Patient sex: F
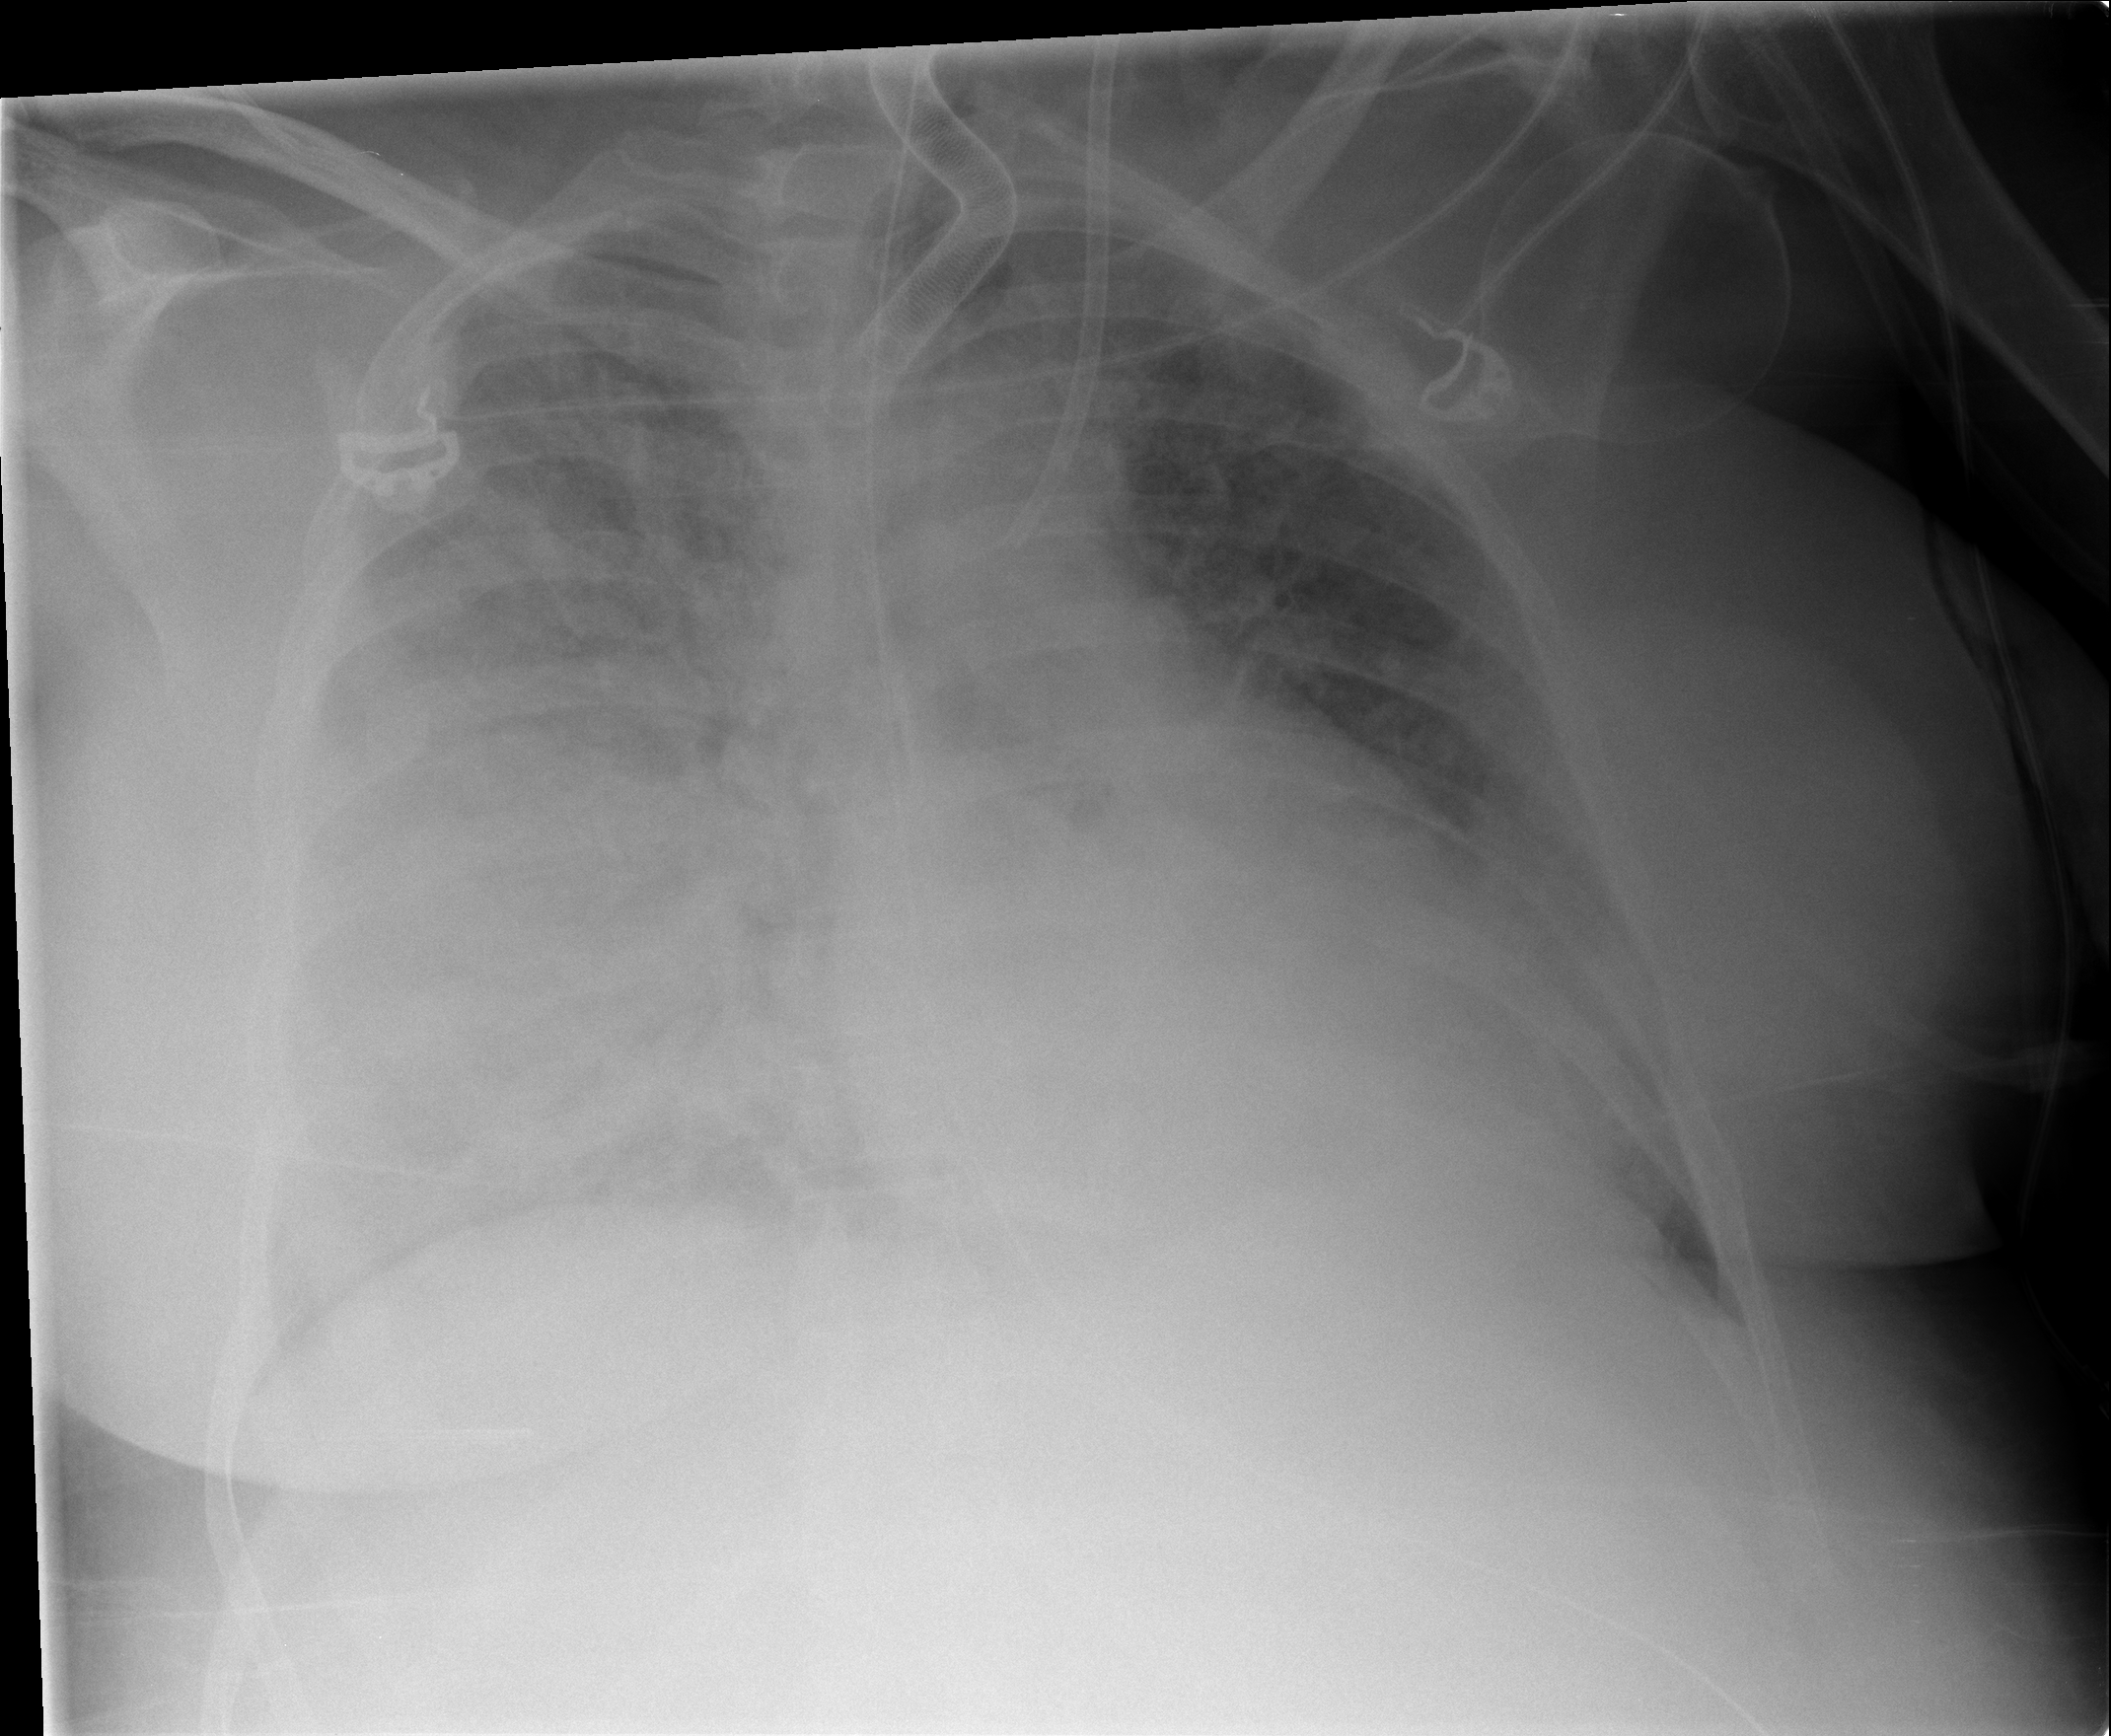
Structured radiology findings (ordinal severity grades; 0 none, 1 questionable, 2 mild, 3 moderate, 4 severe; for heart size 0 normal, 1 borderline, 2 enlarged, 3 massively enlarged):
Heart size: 0
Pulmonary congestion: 2
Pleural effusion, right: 2
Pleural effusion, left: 2
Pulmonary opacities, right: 4
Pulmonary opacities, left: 3
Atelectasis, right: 2
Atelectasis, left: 2